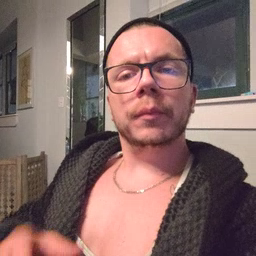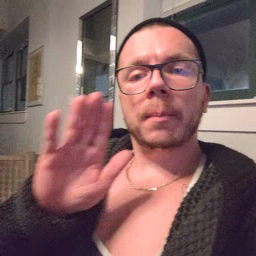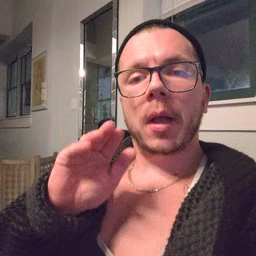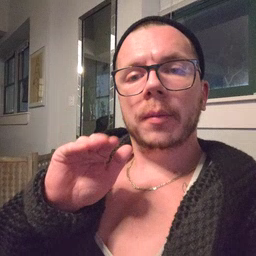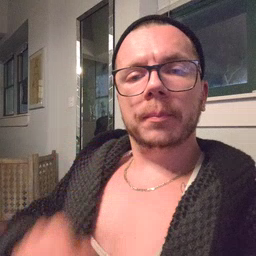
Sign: bye